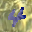
Label: 4